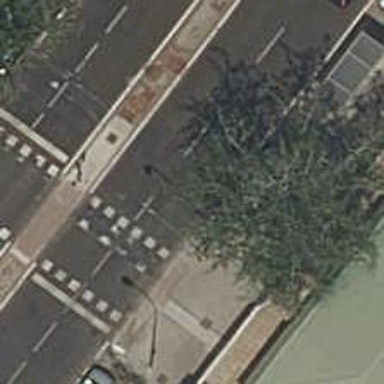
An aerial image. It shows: Road with traffic signals at the crossing.